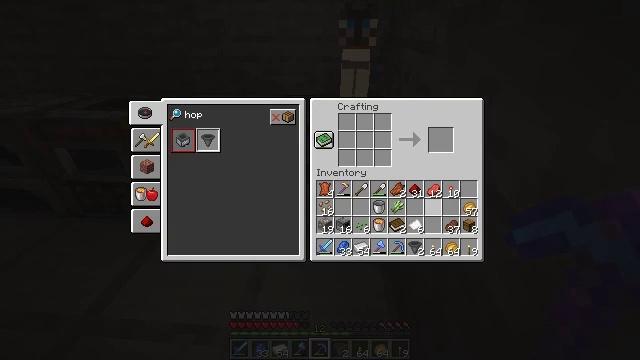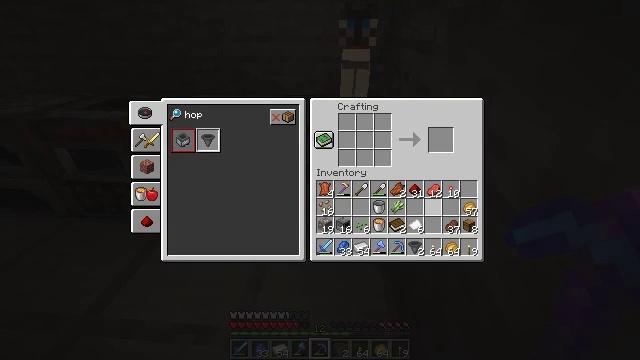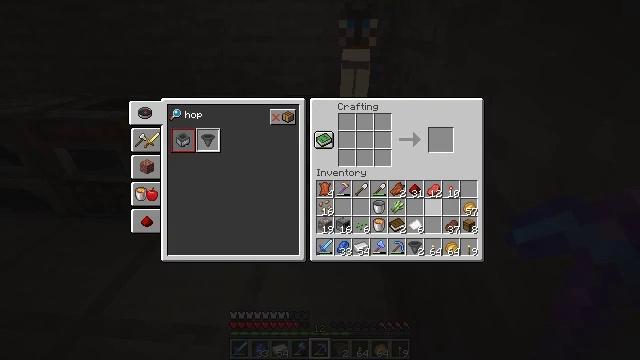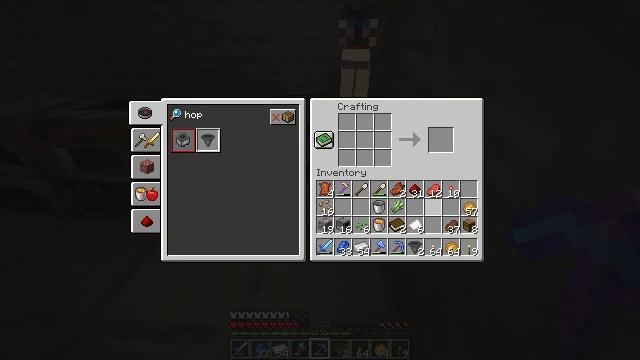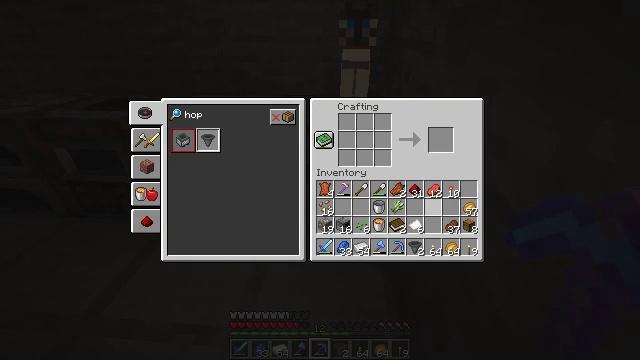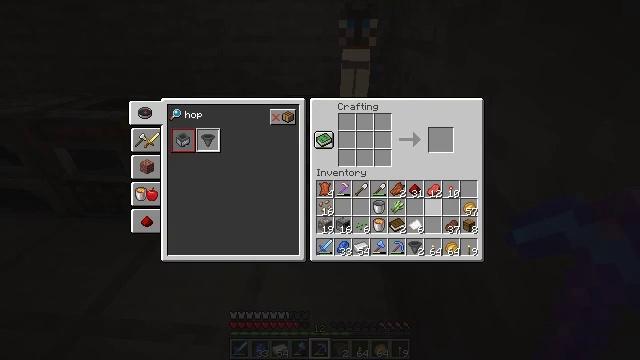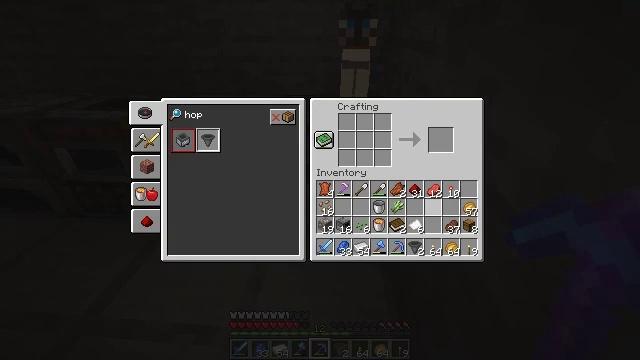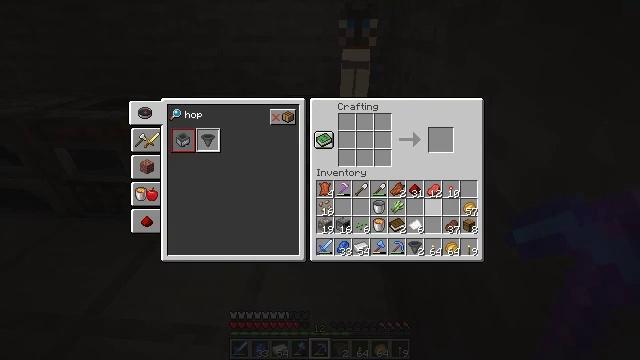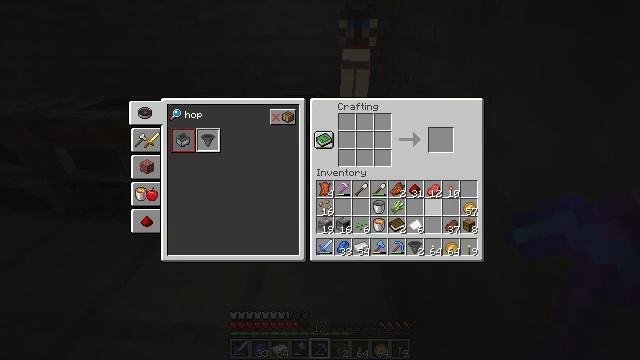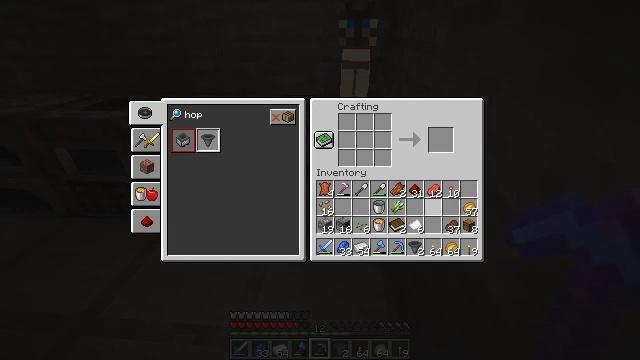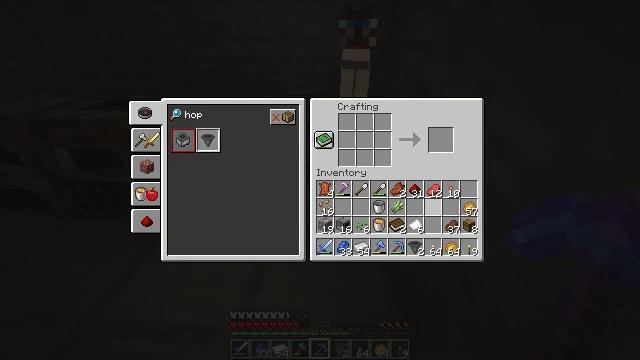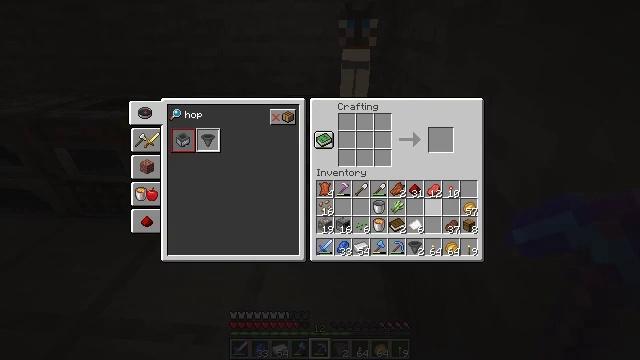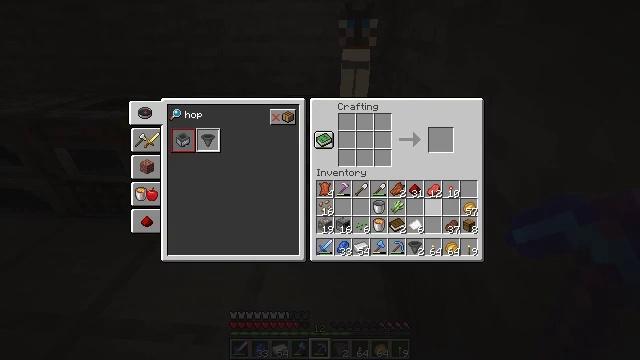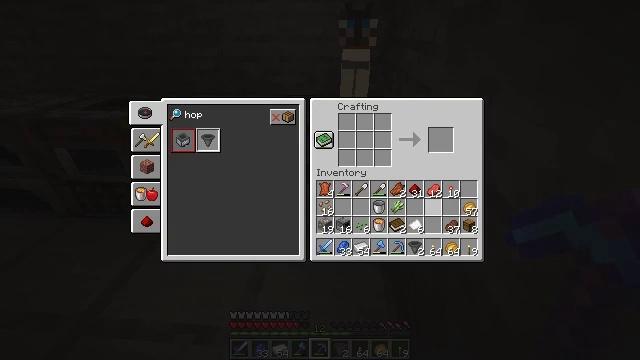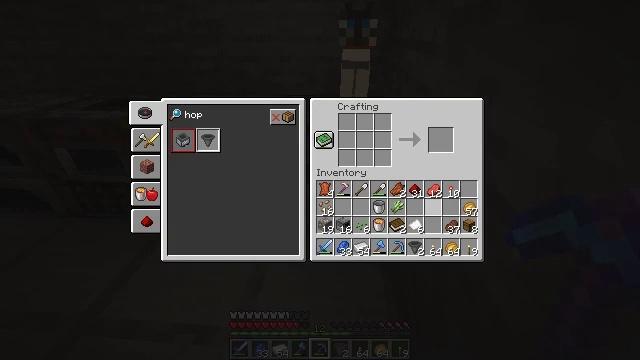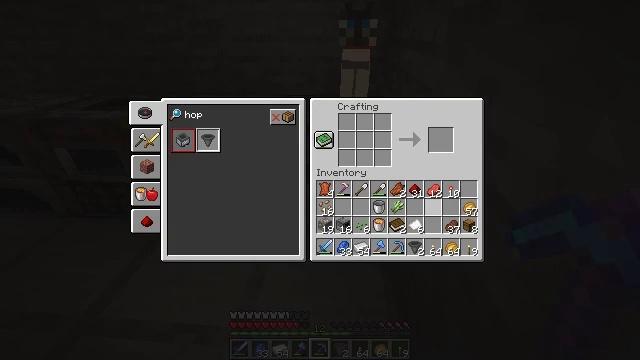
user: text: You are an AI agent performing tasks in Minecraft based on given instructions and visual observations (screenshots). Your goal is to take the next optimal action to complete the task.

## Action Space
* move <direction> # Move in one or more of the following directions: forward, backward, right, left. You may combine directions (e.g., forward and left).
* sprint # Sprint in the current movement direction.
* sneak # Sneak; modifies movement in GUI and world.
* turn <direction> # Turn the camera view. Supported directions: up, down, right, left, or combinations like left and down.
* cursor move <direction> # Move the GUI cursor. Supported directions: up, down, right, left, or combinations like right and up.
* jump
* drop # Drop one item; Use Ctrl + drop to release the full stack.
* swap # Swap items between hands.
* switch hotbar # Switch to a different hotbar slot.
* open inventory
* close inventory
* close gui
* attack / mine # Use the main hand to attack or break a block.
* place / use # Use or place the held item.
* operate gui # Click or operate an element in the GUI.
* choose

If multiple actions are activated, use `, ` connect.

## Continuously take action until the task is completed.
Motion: motion action
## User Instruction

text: Use iron ingots at the crafting table to make a minecart.
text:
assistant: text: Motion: no_op
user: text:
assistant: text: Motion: no_op
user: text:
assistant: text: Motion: no_op
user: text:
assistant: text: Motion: no_op
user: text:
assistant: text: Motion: no_op
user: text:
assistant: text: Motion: no_op
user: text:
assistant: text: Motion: no_op
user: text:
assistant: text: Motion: no_op
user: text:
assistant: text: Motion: no_op
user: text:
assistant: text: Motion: no_op
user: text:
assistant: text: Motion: no_op
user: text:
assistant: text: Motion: no_op
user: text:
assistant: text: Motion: no_op
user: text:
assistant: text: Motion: no_op
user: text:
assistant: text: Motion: no_op
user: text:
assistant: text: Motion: no_op
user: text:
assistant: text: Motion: no_op
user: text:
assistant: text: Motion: no_op
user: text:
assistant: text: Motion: no_op
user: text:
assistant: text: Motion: no_op
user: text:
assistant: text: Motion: no_op
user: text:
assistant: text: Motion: no_op
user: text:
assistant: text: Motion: no_op
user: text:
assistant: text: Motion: no_op
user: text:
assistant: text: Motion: no_op
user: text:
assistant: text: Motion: no_op
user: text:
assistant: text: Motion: no_op
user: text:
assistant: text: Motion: no_op
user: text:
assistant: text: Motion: no_op
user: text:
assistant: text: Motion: no_op